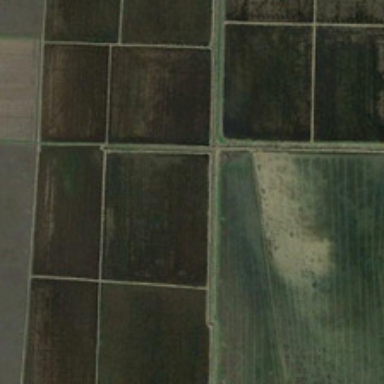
The little farm is made up of grass and crops .